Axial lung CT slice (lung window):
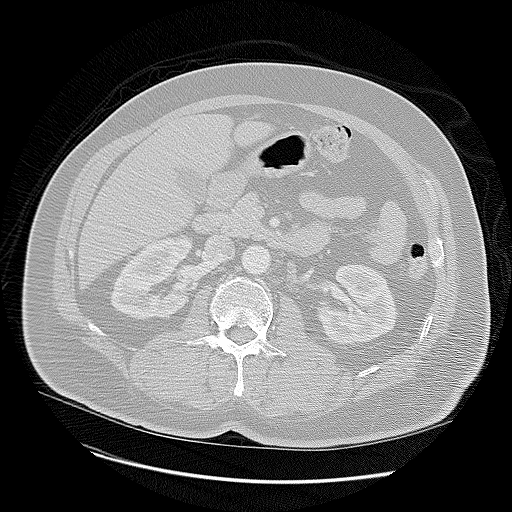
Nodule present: no